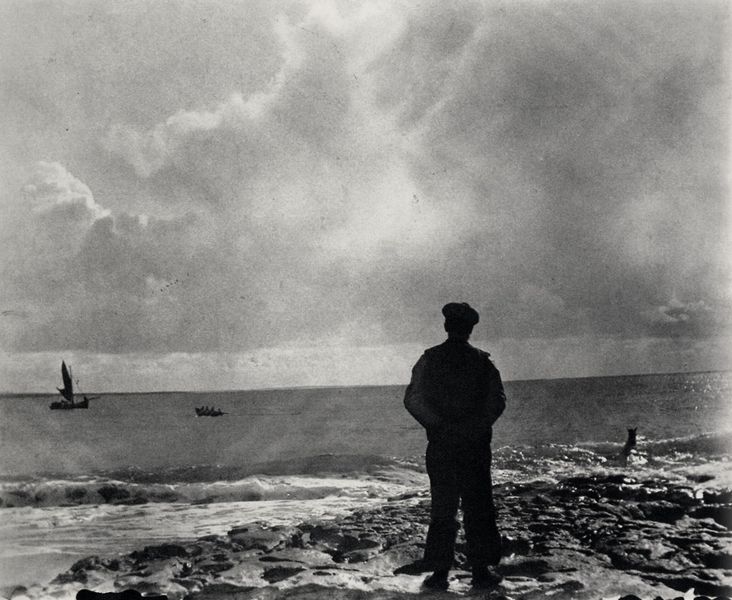
Titel: Ein Inselbewohner verfolgt die Fahrt eines »currach«, der nach Galway zu einem Torfhändler gerudert wird
Künstler: John Millington Synge
Standort: Dublin
Institution: The Board of Trinity College
Schlagwörter: dunkel, felsen, himmel, mann, meer, schatten, wasser, wolken, sand, see, ufer, licht, rücken, ausblick, hund, tier, wolke, mütze, stehen, steine, wind, sonne, boot, boote, ruder, aussicht, gischt, küste, rückenansicht, schiff, segel, segelboot, strand, welle, wellen, fischer, segelschiff, silhouette, schaum, brandung, seestück, ruderboot, segelboote, segler, foto, fotografie, strahlen, watt, schwarz-weiß, matrose, verschränkt, barett, picasso, troddel, sonnenstrahlen, reflektion, himel, gegenlicht, teine, sonnenreflexe, wolekn, c.d. friedrich, horizone, boot schiff steine stein hut kappe segel ruderer, pullmankappe